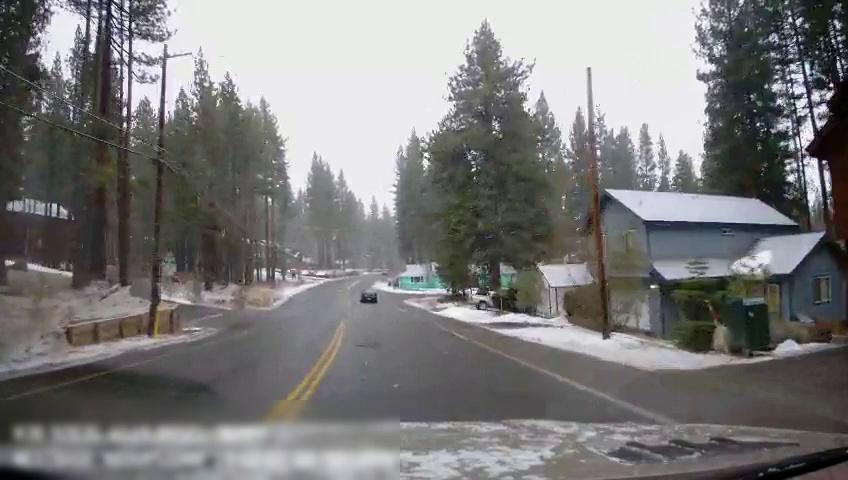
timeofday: Day
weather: Snowy
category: Drivable Space
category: Vehicles | Truck
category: Vehicles | Truck
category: Vehicles | Car
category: Lanes | Opposite Lane
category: Lanes | Opposite Lane
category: Lanes | Current Lane
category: Lanes | Opposite Lane
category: Lanes | Current Lane